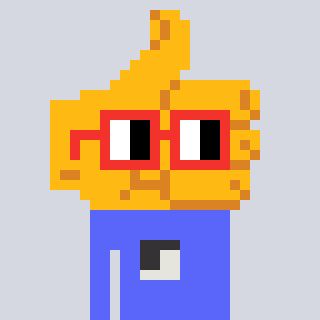
a pixel art character with square red glasses, a thumbsup-shaped head and a purple-colored body on a cool background